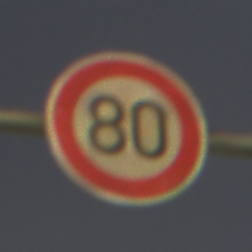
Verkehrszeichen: Geschwindigkeit80
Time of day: Night
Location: Outdoor (Urban)
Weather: PartlyCloudy
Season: NotSpecified
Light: Artificial